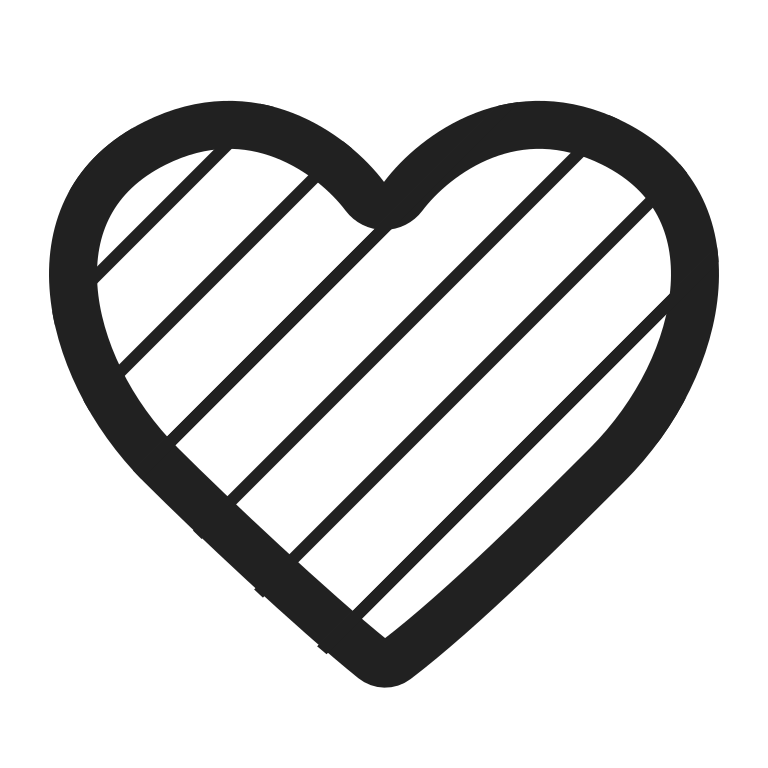
yellow heart high contrast